Question: I am using Anychart 6 (within Oracle APEX) and I do have the following issue:
- - -
Is it possible to make Anychart order every date in any series first?
I also experimented with the "DateTime" format of Anychart, hoping it recognizes the order there, but the result remained the same.
XML:
'''
<anychart>
<settings>
<animation enabled="false"/>
<no_data show_waiting_animation="False">
<label>
<text/>
<font family="Verdana" bold="yes" size="10"/>
</label>
</no_data>
</settings>
<margin left="0" top="" right="0" bottom="0"/>
<charts>
<chart plot_type="CategorizedVertical" name="chart_1295609758644867">
<styles>
<line_style name="style1">
<line enabled="true" thickness="5" opacity="1"/>
</line_style>
<line_style name="style2">
<line dashed="True" dash_length="2" space_length="8" color="red"/>
<marker_settings enabled="False"/>
</line_style>
<line_style name="style3">
<line dashed="True" dash_length="2" space_length="8"/>
</line_style>
</styles>
<chart_settings>
<title enabled="False"/>
<chart_background>
<fill type="Solid" color="0xffffff" opacity="0"/>
<border enabled="false"/>
<corners type="Square"/>
</chart_background>
<data_plot_background>
</data_plot_background>
<axes>
<y_axis>
<scale mode="Normal"/>
<title enabled="false"/>
<labels enabled="true" position="Outside">
<font family="Tahoma" size="10" color="0x000000"/>
<format>{%Value}{numDecimals:1,decimalSeparator:\,,thousandsSeparator:.}</format>
</labels>
<major_grid enabled="False"/>
<minor_grid enabled="False"/>
</y_axis>
<x_axis>
<scale mode="Normal"/>
<title>
<text>Date</text>
<font family="Tahoma" size="14" color="0x000000"/>
</title>
<labels enabled="true" rotation="45" position="Outside">
<font family="verdana_embed_tf" size="10" color="0x000000"/>
<format>{%Value}{numDecimals:1,decimalSeparator:\,,thousandsSeparator:.}</format>
</labels>
<major_grid enabled="True" interlaced="false">
<line color="Black"/>
</major_grid>
<minor_grid enabled="True">
</minor_grid>
</x_axis>
</axes>
<legend enabled="true" position="Right" align="Near" elements_layout="Vertical" ignore_auto_item="true">
<title enabled="False"/>
<items>
<item source="Series"/>
</items>
<font family="Arial" size="10" color="0x000000"/>
</legend>
</chart_settings>
<data_plot_settings enable_3d_mode="false" default_series_type="Line">
<line_series style="style1">
<tooltip_settings enabled="true">
<format>{%Name}{enabled:False} - {%Value}{numDecimals:1,decimalSeparator:\,,thousandsSeparator:.}</format>
<font family="Tahoma" size="10" color="0x000000"/>
<position anchor="Float" valign="Top" padding="10"/>
</tooltip_settings>
<label_settings enabled="false" mode="Outside" multi_line_align="Center">
<format>{%Value}{numDecimals:1,decimalSeparator:\,,thousandsSeparator:.}</format>
<background enabled="false"/>
<font family="Arial" size="10" color="0x000000"/>
</label_settings>
<line_style>
<line enabled="true" thickness="5" opacity="1"/>
</line_style>
<marker_settings enabled="True">
<marker type="Circle"/>
</marker_settings>
</line_series>
<line_series style="style2">
<marker_settings enabled="False"/>
</line_series>
<line_series style="style3">
<marker_settings enabled="true"/>
</line_series>
</data_plot_settings>
<data>
<series name="A" style="style1" color="#262DB3">
<point name="14.02.2014 00:00" y="892"/>
<point name="15.02.2014 00:00" y="830"/>
<point name="16.02.2014 00:00" y="829"/>
<point name="17.02.2014 00:00" y="871"/>
<point name="18.02.2014 00:00" y="847"/>
<point name="20.02.2014 00:00" y="849"/>
<point name="21.02.2014 00:00" y="830"/>
<point name="22.02.2014 00:00" y="822"/>
<point name="23.02.2014 00:00" y="823"/>
</series>
<series name="B" style="style1" color="#2A8015">
<point name="15.02.2014 00:00" y="13"/>
<point name="16.02.2014 00:00" y="15"/>
<point name="17.02.2014 00:00" y="11"/>
<point name="18.02.2014 00:00" y="11"/>
<point name="19.02.2014 00:00" y="19"/>
<point name="20.02.2014 00:00" y="14"/>
<point name="21.02.2014 00:00" y="15"/>
<point name="22.02.2014 00:00" y="51"/>
</series>
</data>
</chart>
</charts>
</anychart>
'''
Picture of how it looks like:

Thanks for any advice,
Thomas
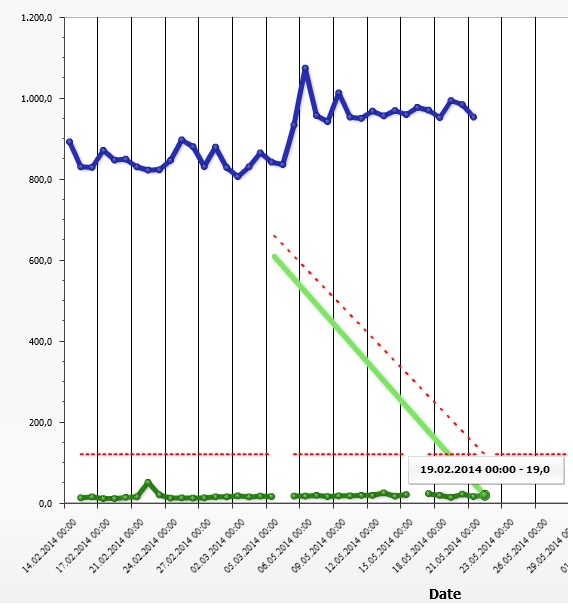
Answer: This error occurs because chart plots the points one by one and "don't know" that value, e.g. "23.02.2014 00:00" is more than value "19.02.2014 00:00", if the second point is defined after the first. To fix it you should use the DateTime axes and Scatter plot type. It will be more reasonable in case when chart works with several series to avoid different overlapping.
XML:
'''
<anychart>
<settings>
<animation enabled="false"/>
<no_data show_waiting_animation="False">
<label>
<text/>
<font family="Verdana" bold="yes" size="10"/>
</label>
</no_data>
<locale>
<date_time_format>
<format><![CDATA[%dd.%MM.%yyyy %HH:%mm]]></format>
</date_time_format>
</locale>
</settings>
<margin left="0" top="" right="0" bottom="0"/>
<charts>
<chart plot_type="Scatter" name="chart_1295609758644867">
<styles>
<line_style name="style1">
<line enabled="true" thickness="5" opacity="1"/>
</line_style>
<line_style name="style2">
<line dashed="True" dash_length="2" space_length="8" color="red"/>
<marker_settings enabled="False"/>
</line_style>
<line_style name="style3">
<line dashed="True" dash_length="2" space_length="8"/>
</line_style>
</styles>
<chart_settings>
<title enabled="False"/>
<chart_background>
<fill type="Solid" color="0xffffff" opacity="0"/>
<border enabled="false"/>
<corners type="Square"/>
</chart_background>
<data_plot_background>
</data_plot_background>
<axes>
<y_axis>
<scale mode="Normal"/>
<title enabled="false"/>
<labels enabled="true" position="Outside">
<font family="Tahoma" size="10" color="0x000000"/>
<format>{%Value}{numDecimals:1,decimalSeparator:\,,thousandsSeparator:.}</format>
</labels>
<major_grid enabled="False"/>
<minor_grid enabled="False"/>
</y_axis>
<x_axis>
<scale type="DateTime"/>
<title>
<text>Date</text>
<font family="Tahoma" size="14" color="0x000000"/>
</title>
<labels enabled="true" rotation="45" position="Outside">
<font family="verdana_embed_tf" size="10" color="0x000000"/>
<format><![CDATA[{%Value}{dateTimeFormat:%dd/%MM/%yyyy}]]></format>
</labels>
<major_grid enabled="True" interlaced="false">
<line color="Black"/>
</major_grid>
<minor_grid enabled="True">
</minor_grid>
</x_axis>
</axes>
<legend enabled="true" position="Right" align="Near" elements_layout="Vertical" ignore_auto_item="true">
<title enabled="False"/>
<items>
<item source="Series"/>
</items>
<font family="Arial" size="10" color="0x000000"/>
</legend>
</chart_settings>
<data_plot_settings enable_3d_mode="false" default_series_type="Line">
<line_series style="style1">
<tooltip_settings enabled="true">
<format>{%Name}{enabled:False} - {%Value}{numDecimals:1,decimalSeparator:\,,thousandsSeparator:.}</format>
<font family="Tahoma" size="10" color="0x000000"/>
<position anchor="Float" valign="Top" padding="10"/>
</tooltip_settings>
<label_settings enabled="false" mode="Outside" multi_line_align="Center">
<format>{%Value}{numDecimals:1,decimalSeparator:\,,thousandsSeparator:.}</format>
<background enabled="false"/>
<font family="Arial" size="10" color="0x000000"/>
</label_settings>
<line_style>
<line enabled="true" thickness="5" opacity="1"/>
</line_style>
<marker_settings enabled="True">
<marker type="Circle"/>
</marker_settings>
</line_series>
<line_series style="style2">
<marker_settings enabled="False"/>
</line_series>
<line_series style="style3">
<marker_settings enabled="true"/>
</line_series>
</data_plot_settings>
<data>
<series name="A" style="style1" color="#262DB3">
<point x="14.02.2014 00:00" y="892"/>
<point x="15.02.2014 00:00" y="830"/>
<point x="16.02.2014 00:00" y="829"/>
<point x="17.02.2014 00:00" y="871"/>
<point x="18.02.2014 00:00" y="847"/>
<point x="20.02.2014 00:00" y="849"/>
<point x="21.02.2014 00:00" y="830"/>
<point x="22.02.2014 00:00" y="822"/>
<point x="23.02.2014 00:00" y="823"/>
</series>
<series name="B" style="style1" color="#2A8015">
<point x="15.02.2014 00:00" y="13"/>
<point x="16.02.2014 00:00" y="15"/>
<point x="17.02.2014 00:00" y="11"/>
<point x="18.02.2014 00:00" y="11"/>
<point x="19.02.2014 00:00" y="19"/>
<point x="20.02.2014 00:00" y="14"/>
<point x="21.02.2014 00:00" y="15"/>
<point x="22.02.2014 00:00" y="51"/>
</series>
</data>
</chart>
</charts>
</anychart>
'''
So here is the result: